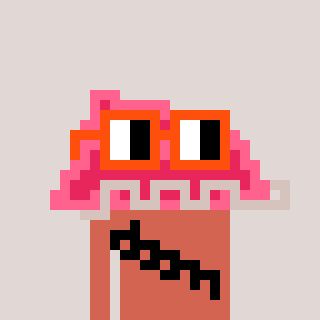
a pixel art character with square orange glasses, a retainer-shaped head and a peachy-colored body on a warm background